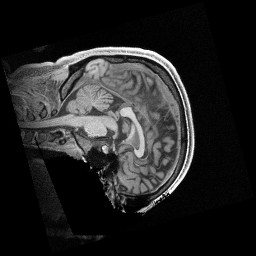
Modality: T1w
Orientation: sagittal
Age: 18
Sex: male
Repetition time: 2.4 s
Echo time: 0.00222 s